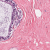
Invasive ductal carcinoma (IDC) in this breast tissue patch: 0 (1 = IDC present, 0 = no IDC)